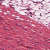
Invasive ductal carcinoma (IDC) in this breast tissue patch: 1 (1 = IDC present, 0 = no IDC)